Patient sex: F
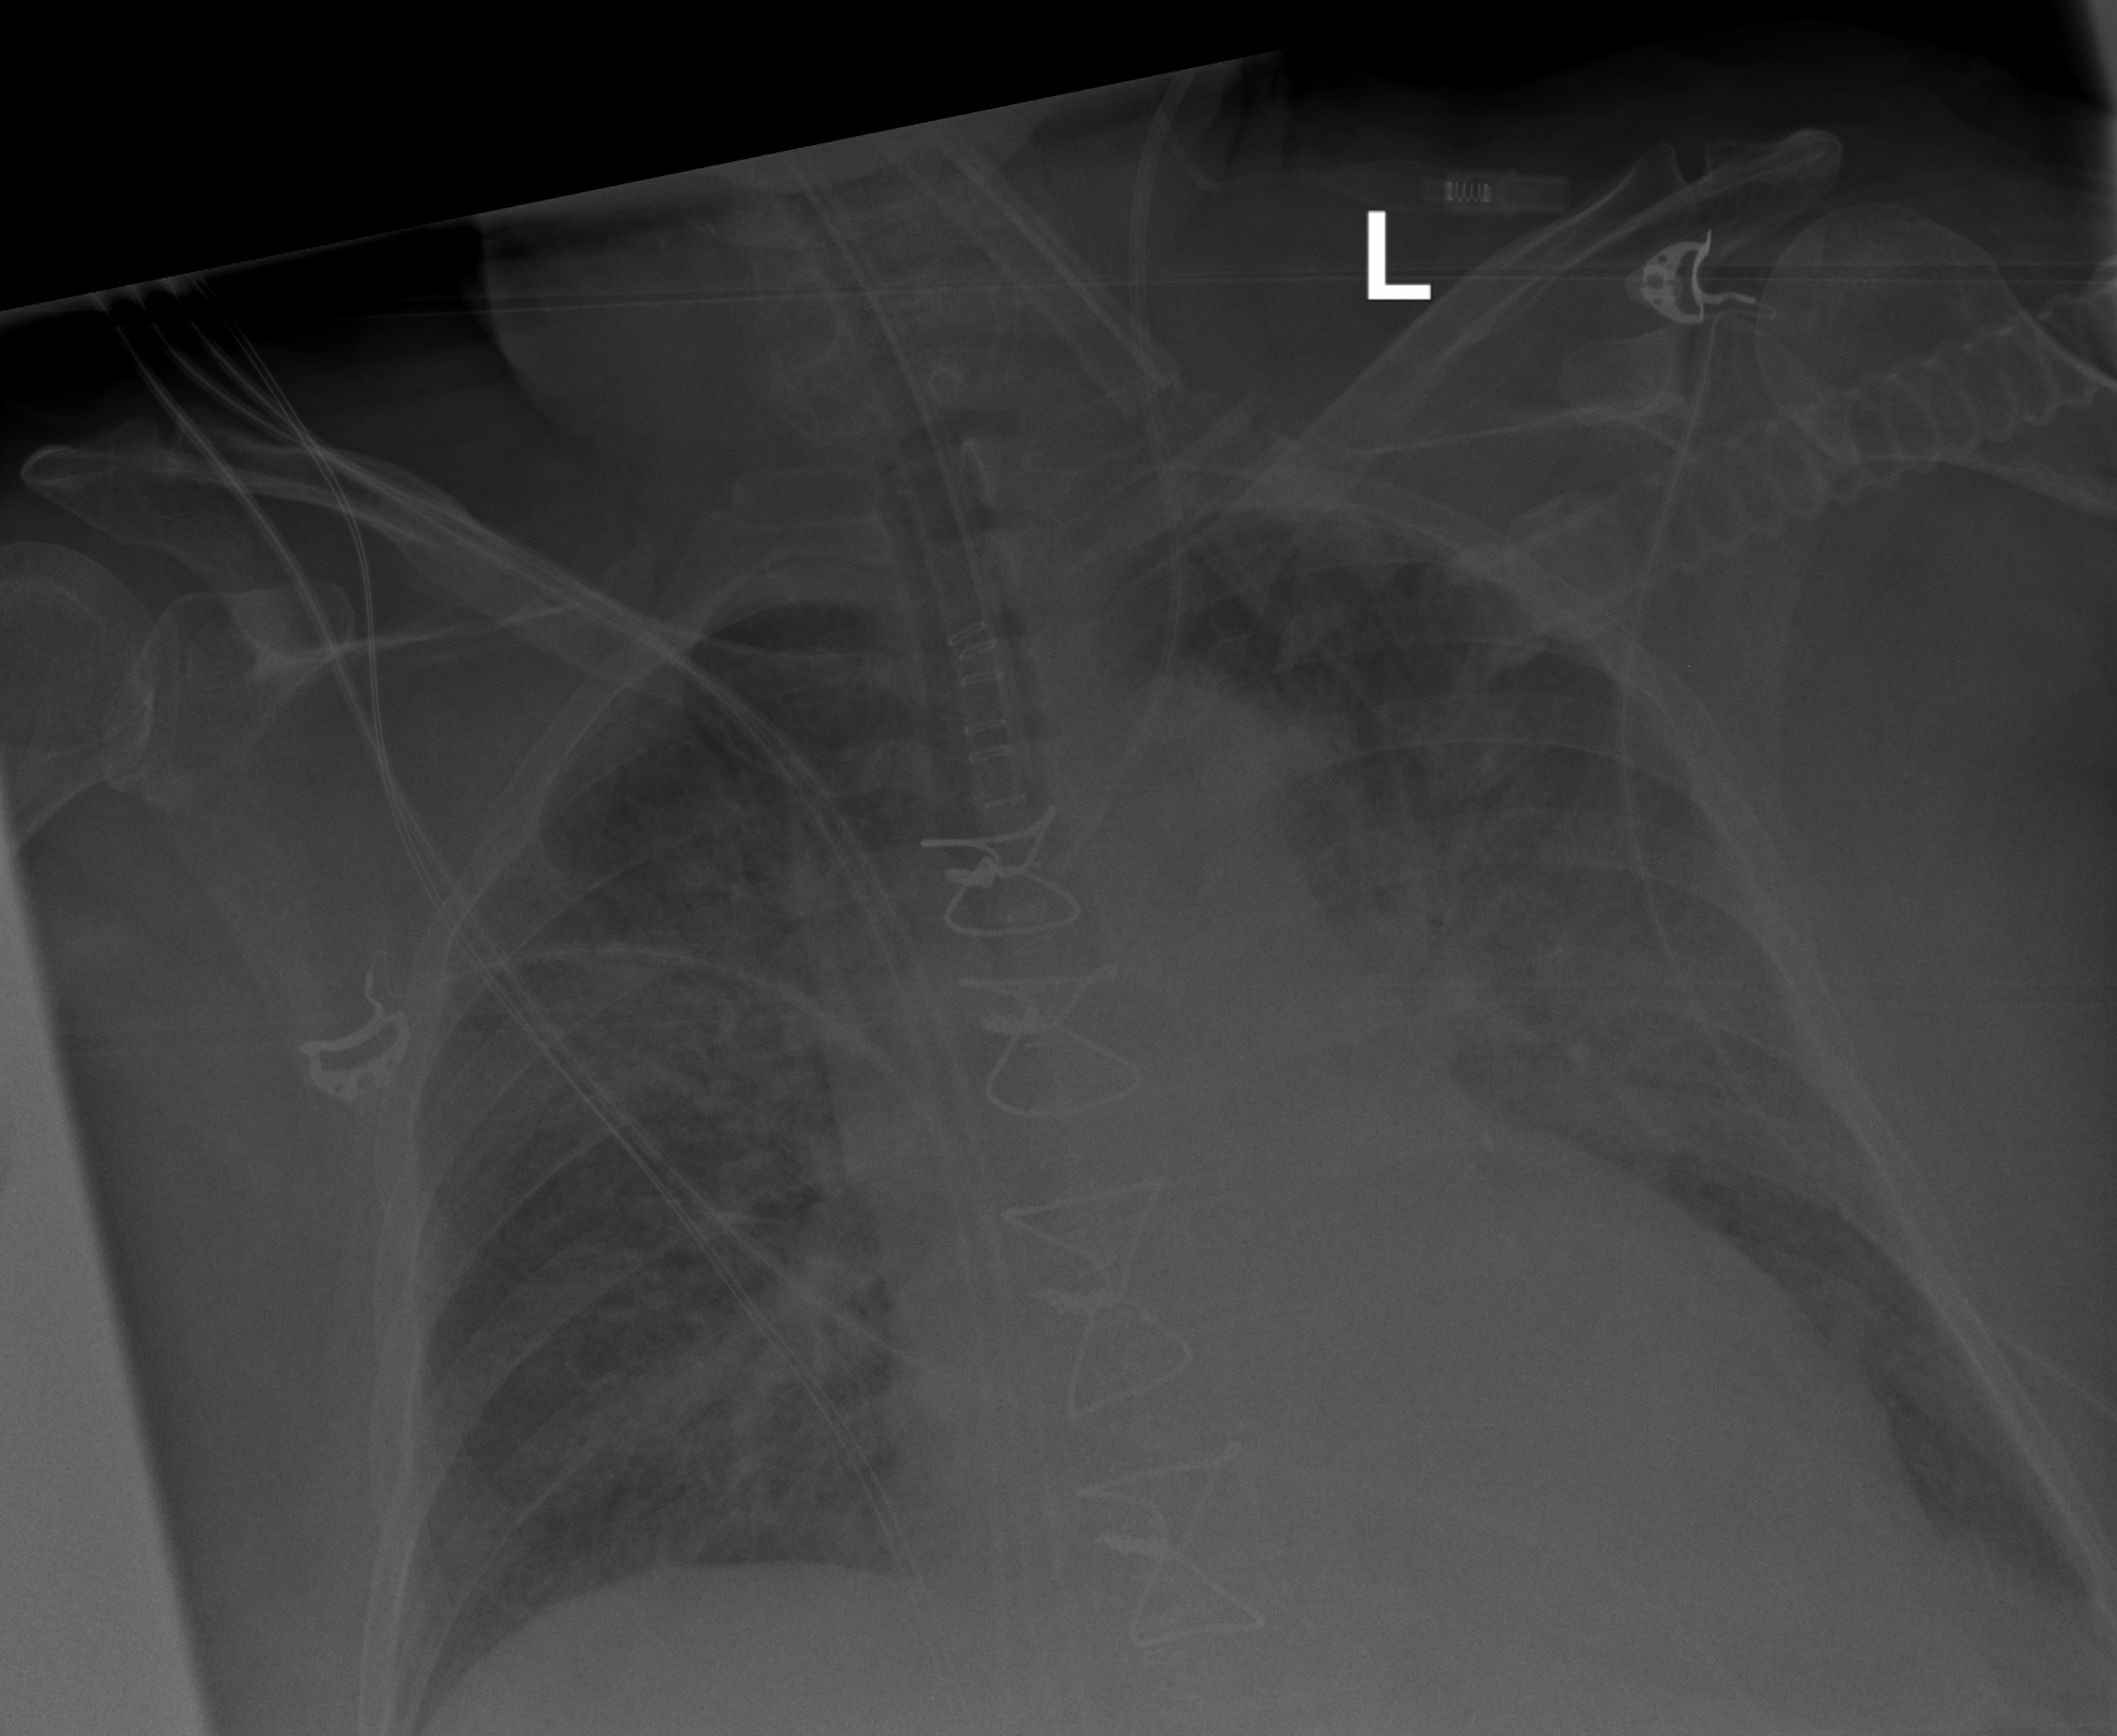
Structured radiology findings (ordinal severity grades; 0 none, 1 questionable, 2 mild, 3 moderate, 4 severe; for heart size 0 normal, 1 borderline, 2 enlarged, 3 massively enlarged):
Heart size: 2
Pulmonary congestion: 3
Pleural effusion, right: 0
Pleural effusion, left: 0
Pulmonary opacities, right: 3
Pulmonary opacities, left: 3
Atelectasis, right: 2
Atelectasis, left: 2